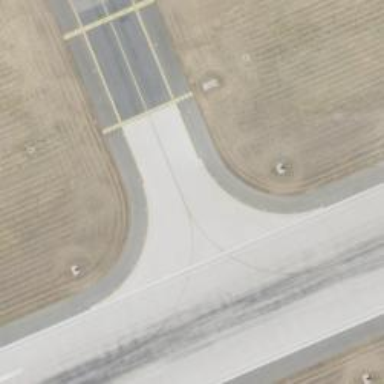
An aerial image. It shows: View of taxiway at the airport.